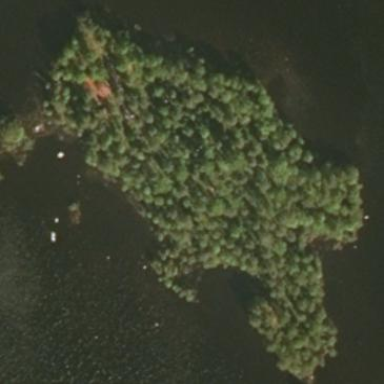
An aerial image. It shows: Image showing island.